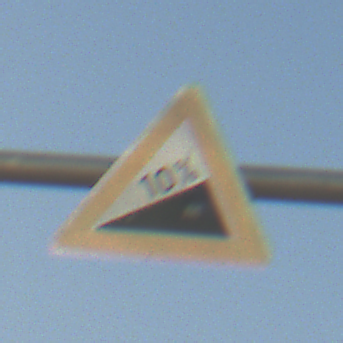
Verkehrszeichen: Steigung10
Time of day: SunriseSunset
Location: Outdoor (Special)
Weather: Clear
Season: NotSpecified
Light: Natural